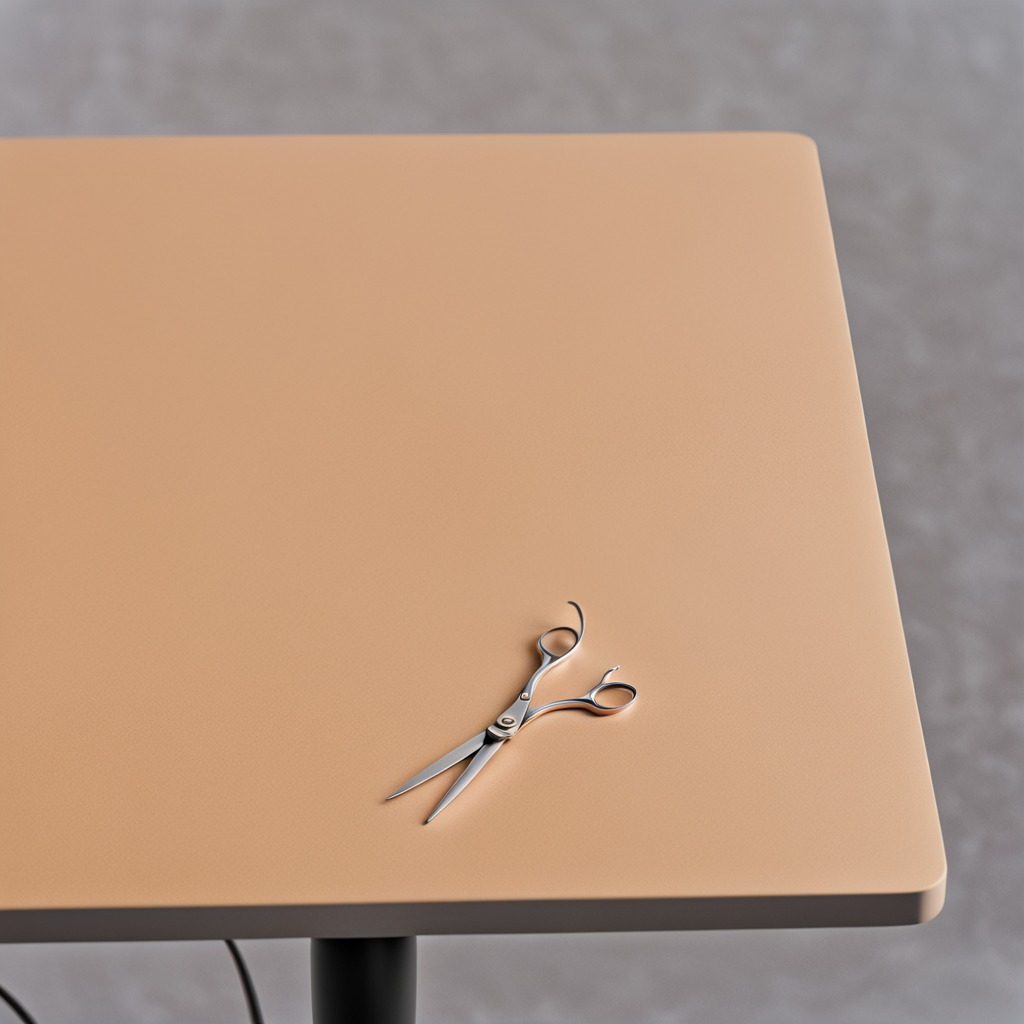
A scissor lies on the table.